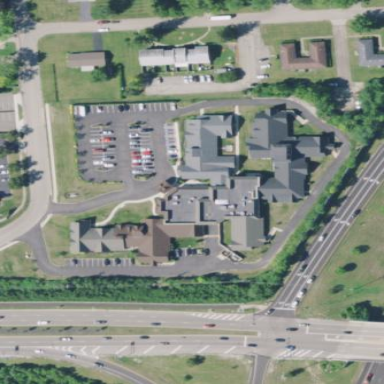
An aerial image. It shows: Nursing home building.